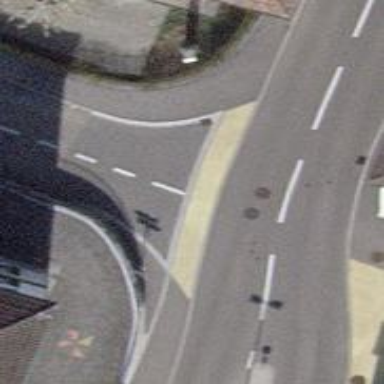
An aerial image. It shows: Unmarked crossing with traffic calming table.